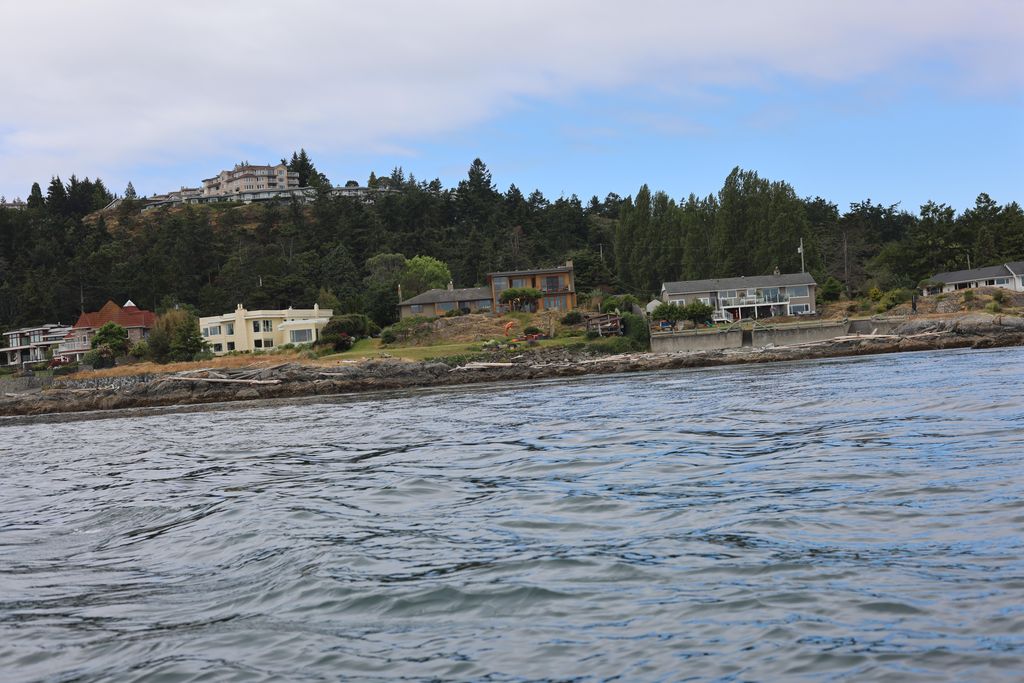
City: victoria